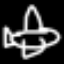
Label: airplane